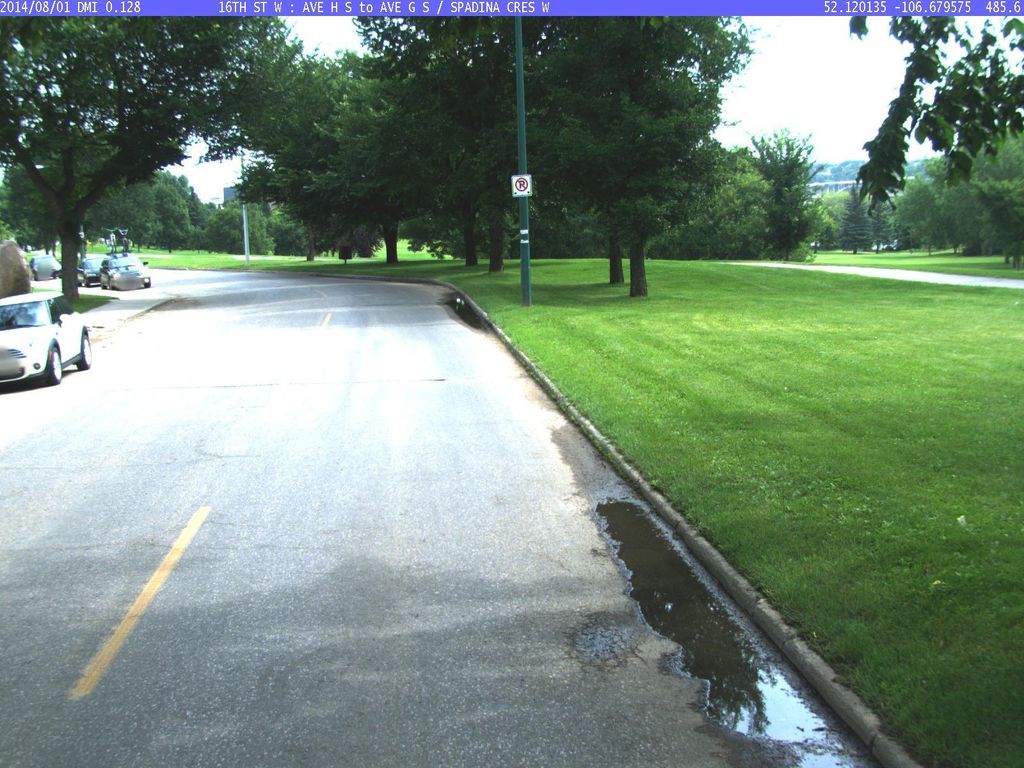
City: saskatoon